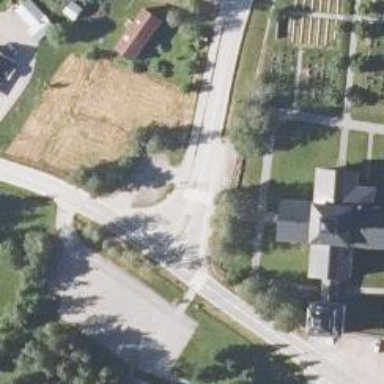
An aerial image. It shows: Uncontrolled road crossing.